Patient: sex M, age 81
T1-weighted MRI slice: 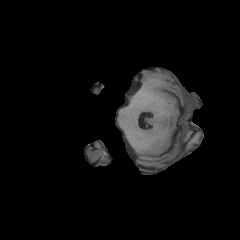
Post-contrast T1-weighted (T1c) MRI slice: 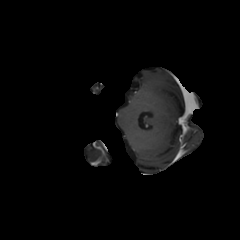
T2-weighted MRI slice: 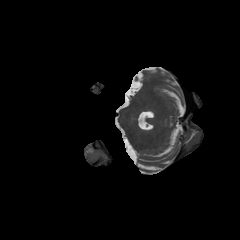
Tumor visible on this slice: no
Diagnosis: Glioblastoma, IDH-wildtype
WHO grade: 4